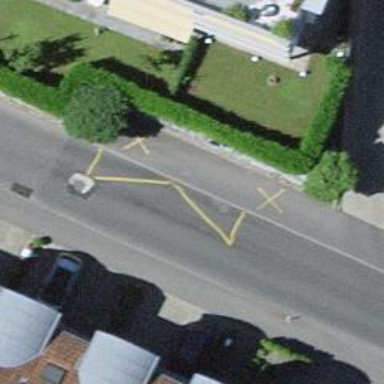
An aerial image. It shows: Bus stop with designated public transport stop position.